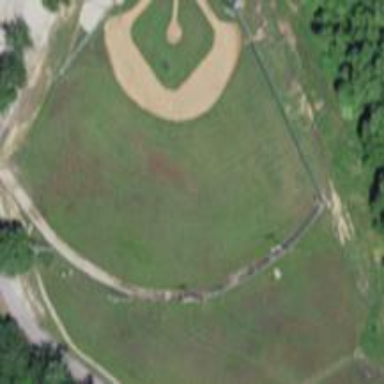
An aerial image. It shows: Baseball pitch for leisure land activities.